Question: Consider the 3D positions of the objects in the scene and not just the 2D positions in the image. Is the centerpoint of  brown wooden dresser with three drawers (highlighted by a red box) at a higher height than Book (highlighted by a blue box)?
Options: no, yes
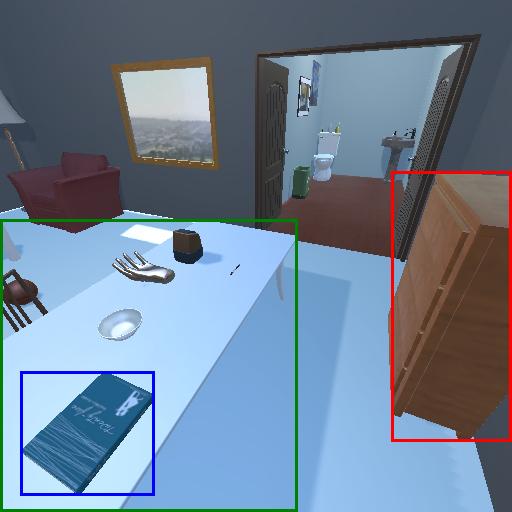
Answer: no